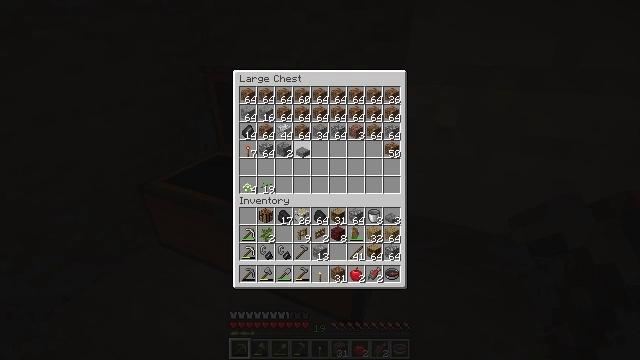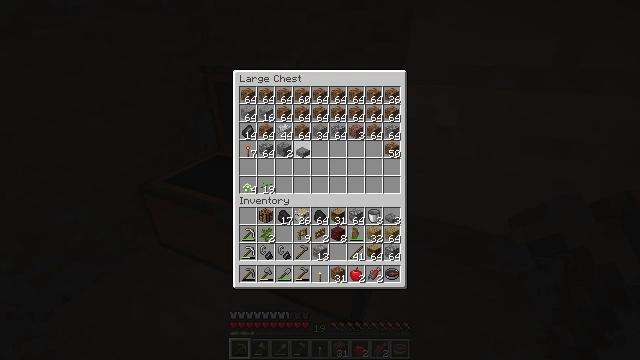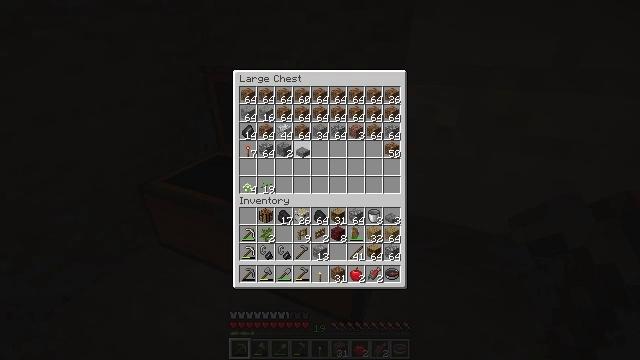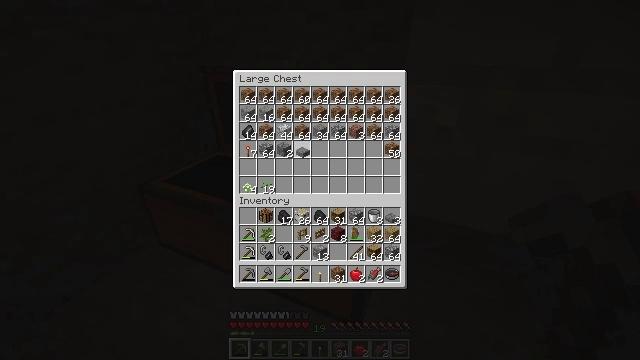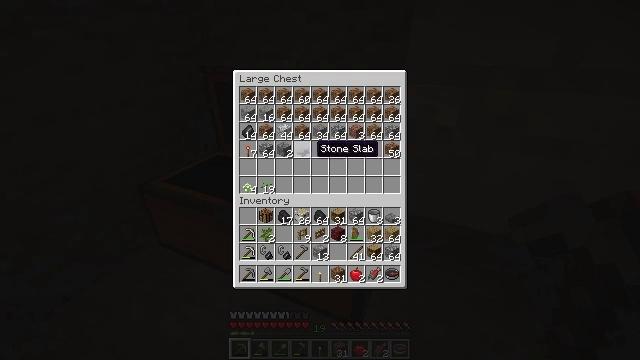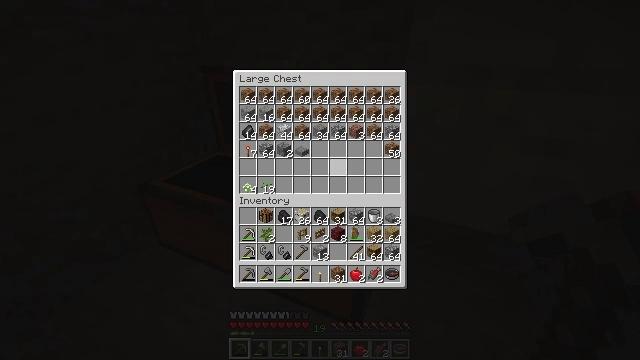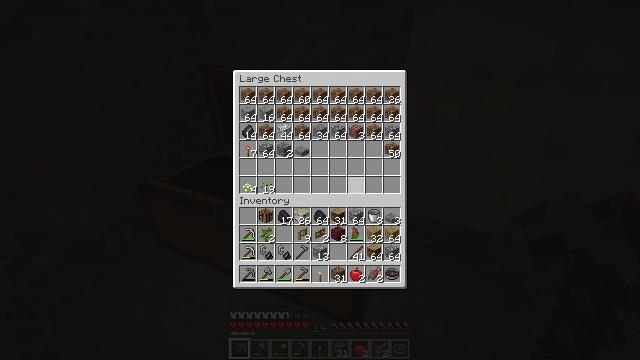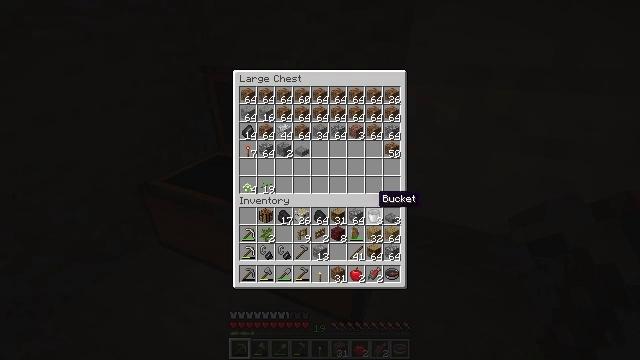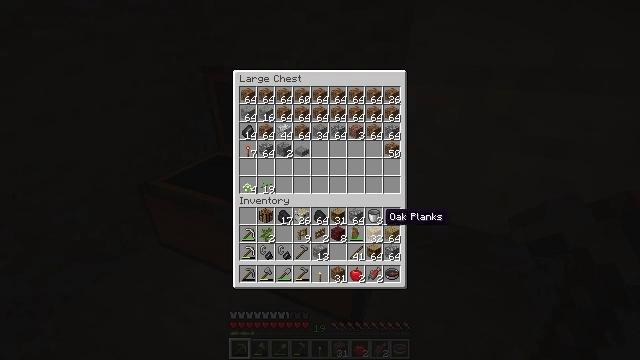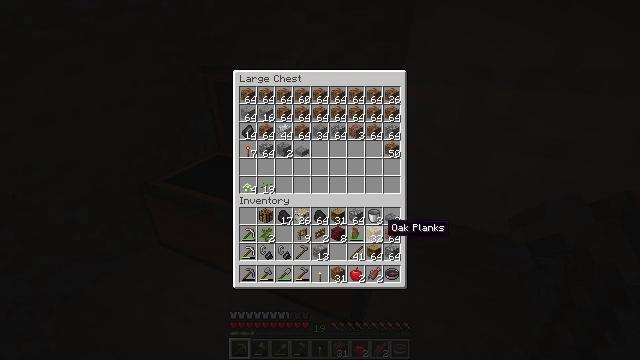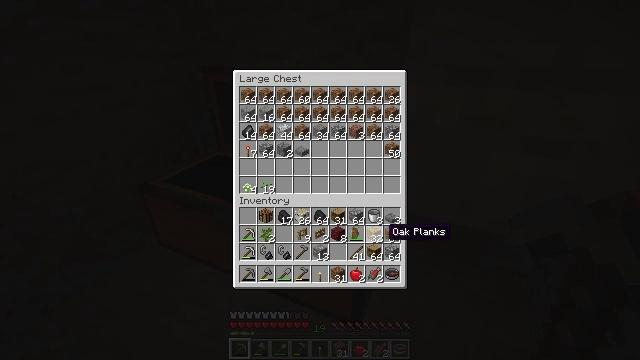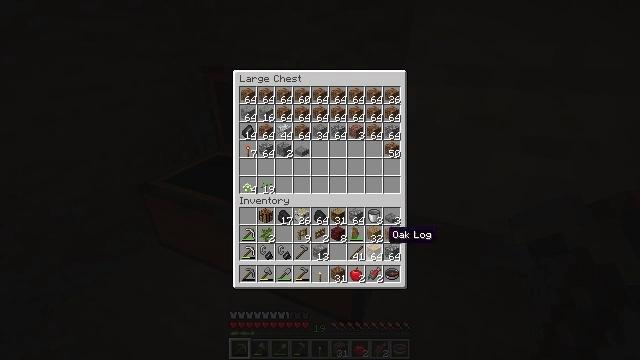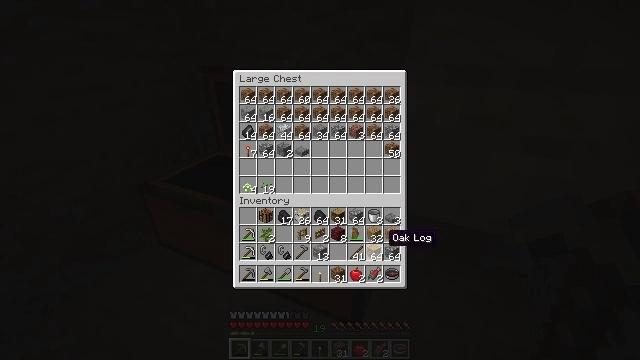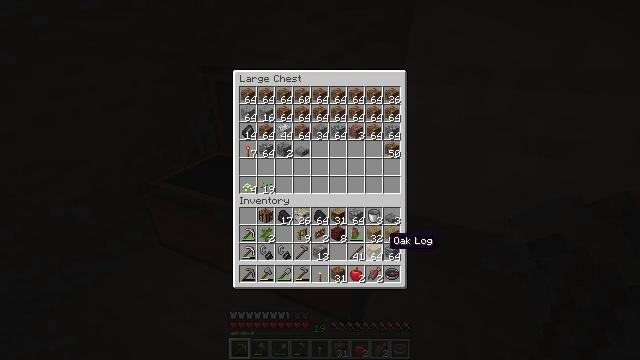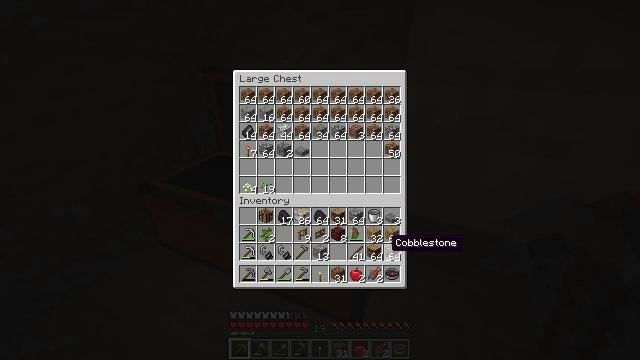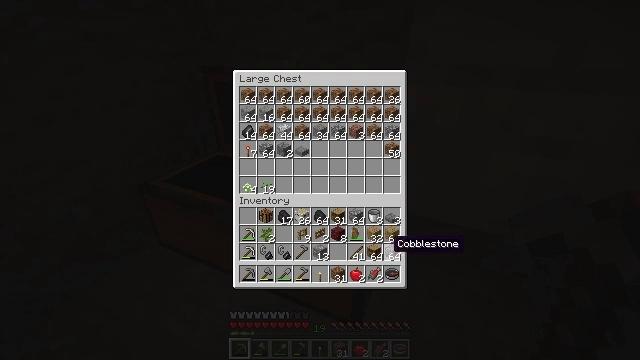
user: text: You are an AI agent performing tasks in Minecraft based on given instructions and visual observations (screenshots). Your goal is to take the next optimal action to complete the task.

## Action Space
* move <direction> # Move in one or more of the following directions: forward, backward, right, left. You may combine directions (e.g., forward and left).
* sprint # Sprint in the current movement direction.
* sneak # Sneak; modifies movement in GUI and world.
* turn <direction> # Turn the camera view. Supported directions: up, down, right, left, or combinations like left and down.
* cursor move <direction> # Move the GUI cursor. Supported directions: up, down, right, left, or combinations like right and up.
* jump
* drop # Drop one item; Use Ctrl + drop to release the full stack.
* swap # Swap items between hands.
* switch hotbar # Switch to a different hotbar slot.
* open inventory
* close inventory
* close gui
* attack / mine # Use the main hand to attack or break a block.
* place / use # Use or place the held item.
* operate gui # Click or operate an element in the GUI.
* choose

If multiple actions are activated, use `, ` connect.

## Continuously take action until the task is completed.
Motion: motion action
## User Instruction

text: Gather wheat by left-clicking on it.
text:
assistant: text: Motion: operate gui
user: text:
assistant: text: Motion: operate gui
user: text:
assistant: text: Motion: operate gui
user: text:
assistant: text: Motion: no_op
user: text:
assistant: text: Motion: cursor move right and down
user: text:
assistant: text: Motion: cursor move right and down
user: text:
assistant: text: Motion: cursor move right and down
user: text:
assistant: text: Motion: cursor move right and down
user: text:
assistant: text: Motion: cursor move down
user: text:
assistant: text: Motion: no_op
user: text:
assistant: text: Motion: no_op
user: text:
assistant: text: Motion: no_op
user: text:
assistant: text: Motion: no_op
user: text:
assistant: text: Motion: no_op
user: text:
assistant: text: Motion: no_op
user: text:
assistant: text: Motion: no_op
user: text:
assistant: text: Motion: no_op
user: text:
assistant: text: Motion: no_op
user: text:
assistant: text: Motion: no_op
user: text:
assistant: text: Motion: no_op
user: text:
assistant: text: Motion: no_op
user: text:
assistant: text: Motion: no_op
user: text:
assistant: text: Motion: no_op
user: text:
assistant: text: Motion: no_op
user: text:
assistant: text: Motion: no_op
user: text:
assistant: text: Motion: no_op
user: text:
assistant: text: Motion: no_op
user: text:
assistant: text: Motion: no_op
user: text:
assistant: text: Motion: no_op
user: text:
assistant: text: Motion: no_op